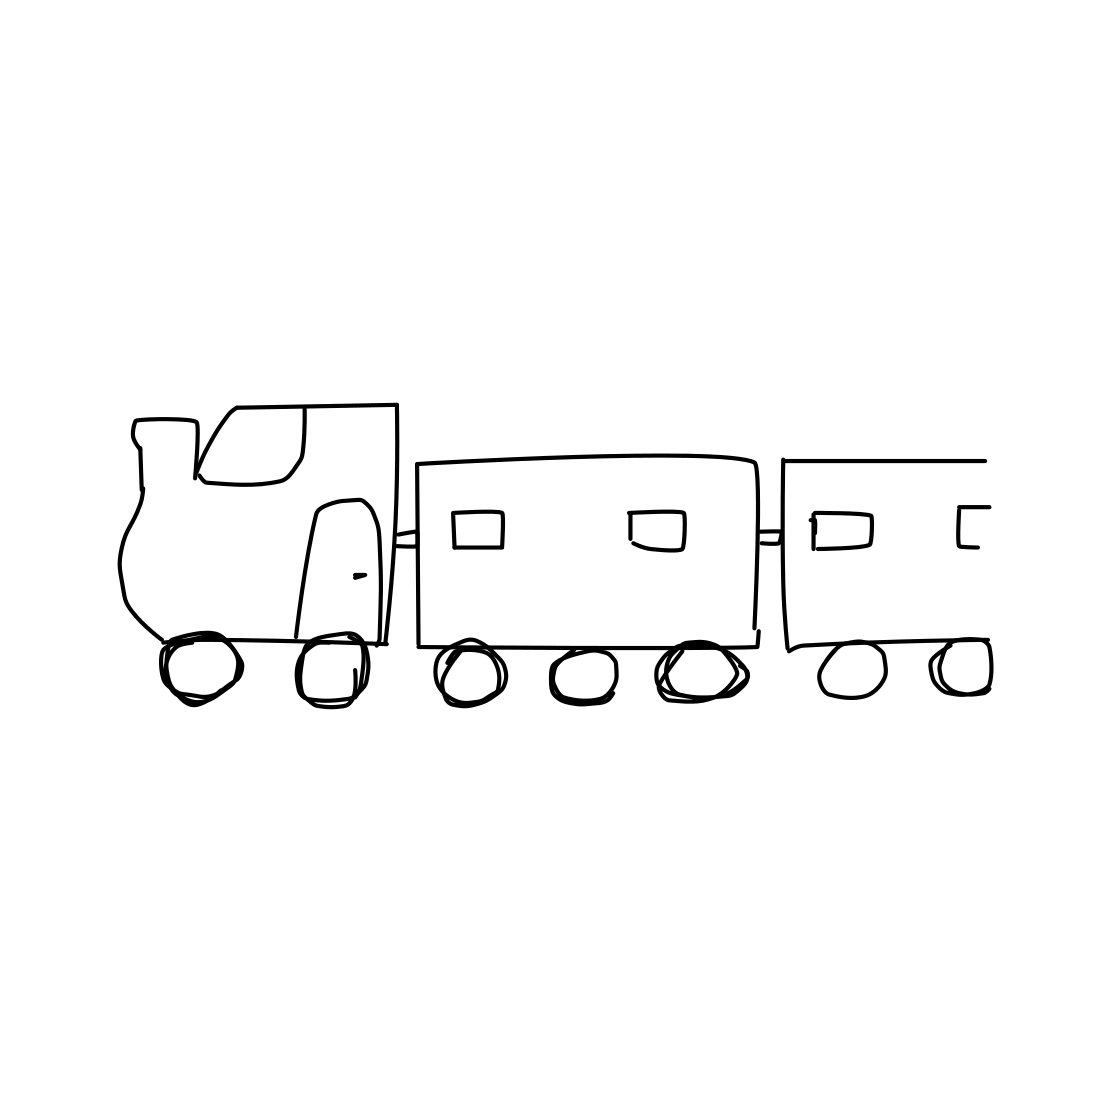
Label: train